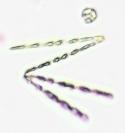
Label: Thalassionema